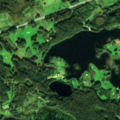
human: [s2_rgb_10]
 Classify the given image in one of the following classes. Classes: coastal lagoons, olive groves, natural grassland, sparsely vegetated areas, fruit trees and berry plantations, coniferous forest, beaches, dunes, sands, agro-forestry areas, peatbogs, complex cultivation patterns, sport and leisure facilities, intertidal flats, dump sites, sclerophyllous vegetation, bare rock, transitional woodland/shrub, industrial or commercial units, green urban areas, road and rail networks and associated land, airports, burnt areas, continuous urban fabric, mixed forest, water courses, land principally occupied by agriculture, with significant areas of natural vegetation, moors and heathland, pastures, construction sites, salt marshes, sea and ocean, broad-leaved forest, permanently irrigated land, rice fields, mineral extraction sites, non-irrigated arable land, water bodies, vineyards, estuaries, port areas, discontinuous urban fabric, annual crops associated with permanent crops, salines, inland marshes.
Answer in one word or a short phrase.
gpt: complex cultivation patterns, land principally occupied by agriculture, with significant areas of natural vegetation, coniferous forest, transitional woodland/shrub, water bodies